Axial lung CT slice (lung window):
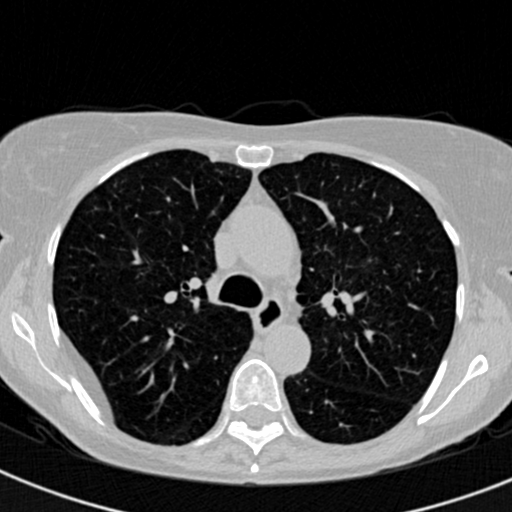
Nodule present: no